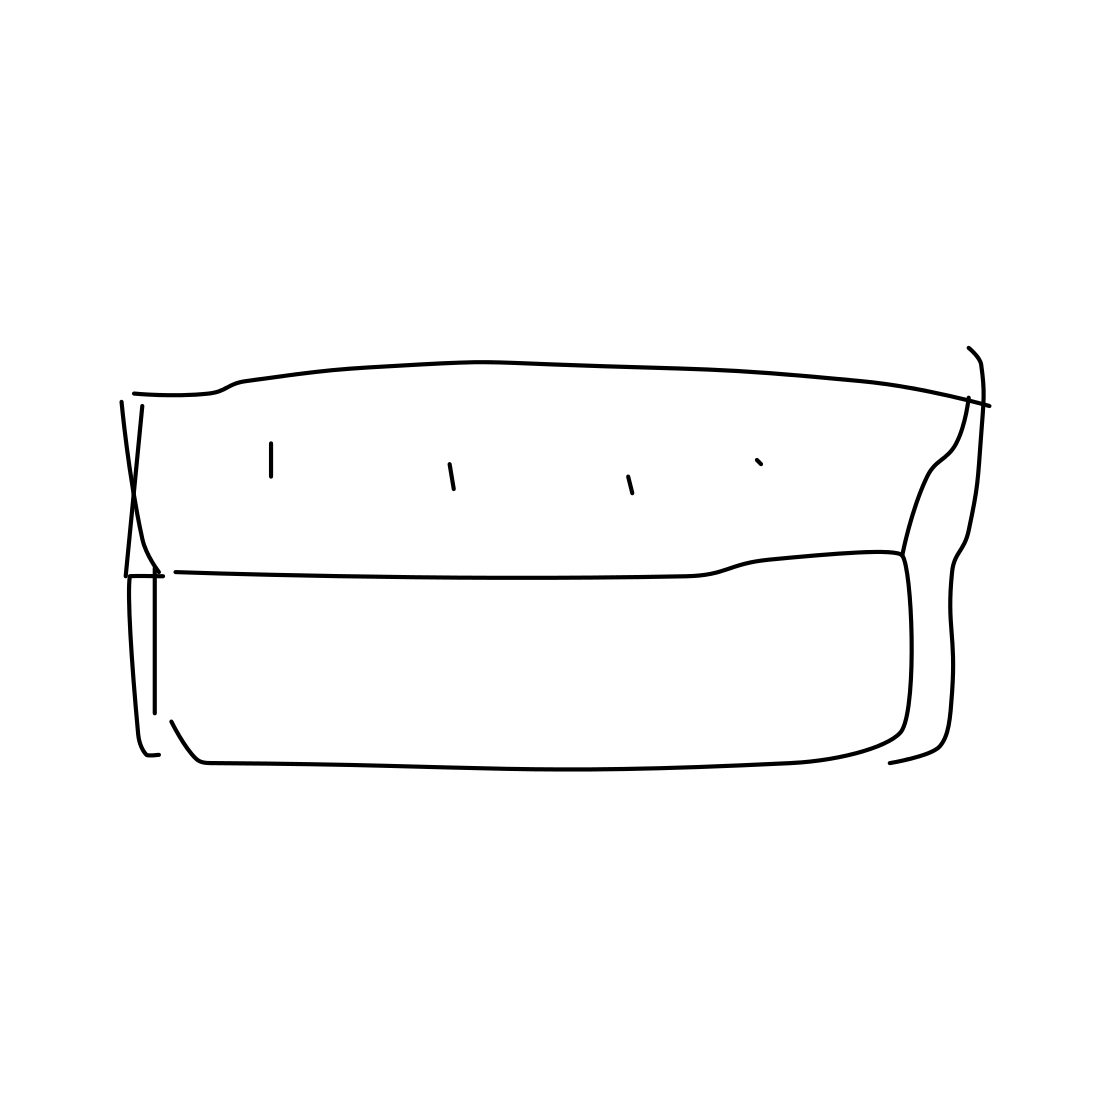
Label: couch